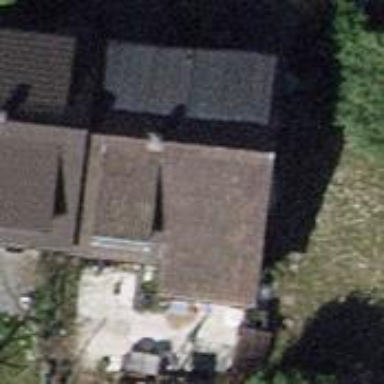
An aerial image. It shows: Semi-detached house.